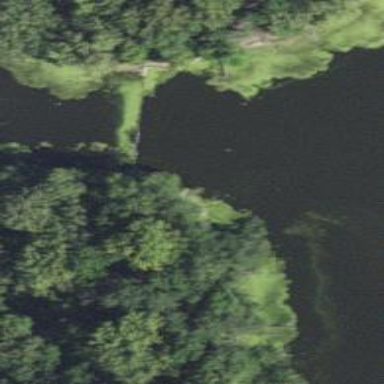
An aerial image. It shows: Portage area along waterway.